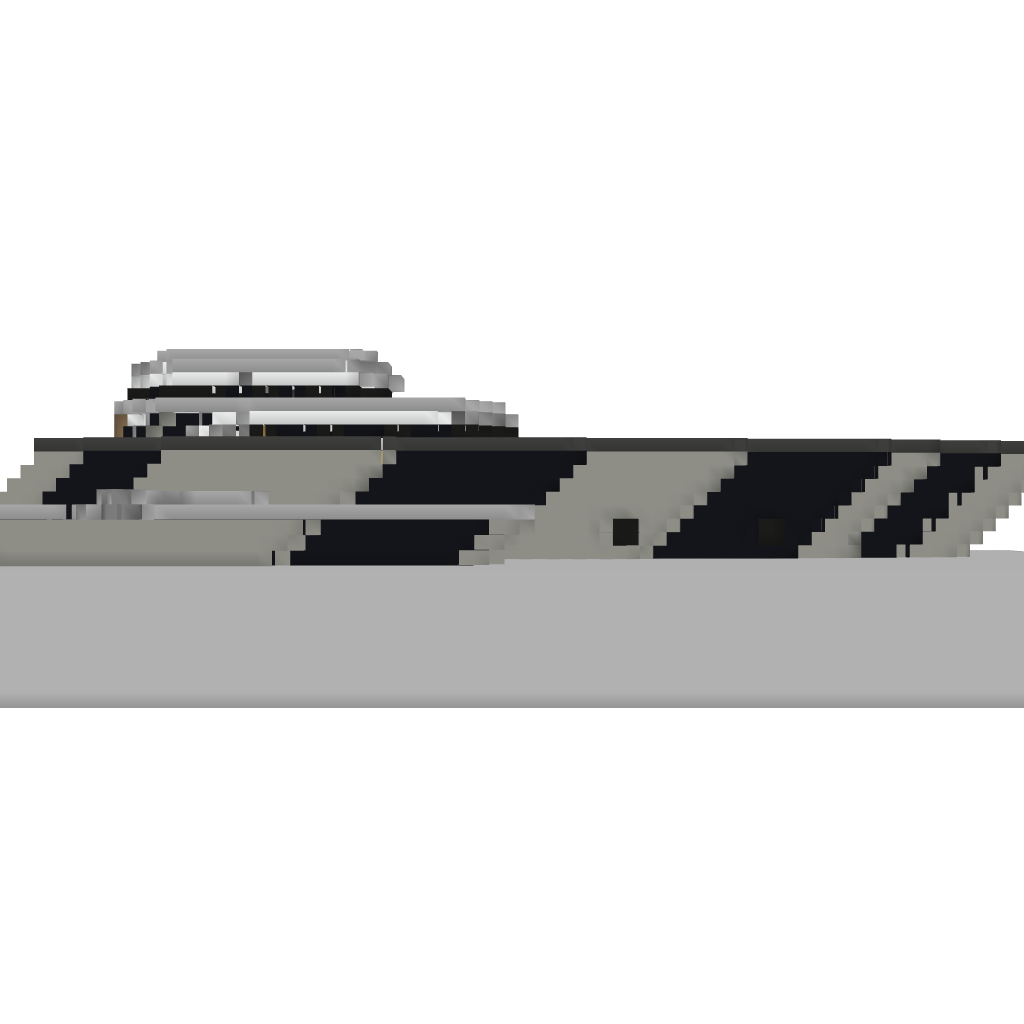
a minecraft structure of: Yacht